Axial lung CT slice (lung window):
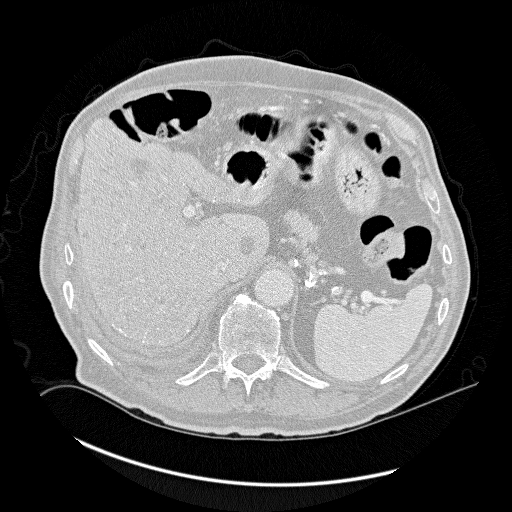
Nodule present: no